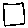
Label: square